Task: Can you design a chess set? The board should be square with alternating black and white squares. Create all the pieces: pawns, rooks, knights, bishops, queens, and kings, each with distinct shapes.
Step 4195:
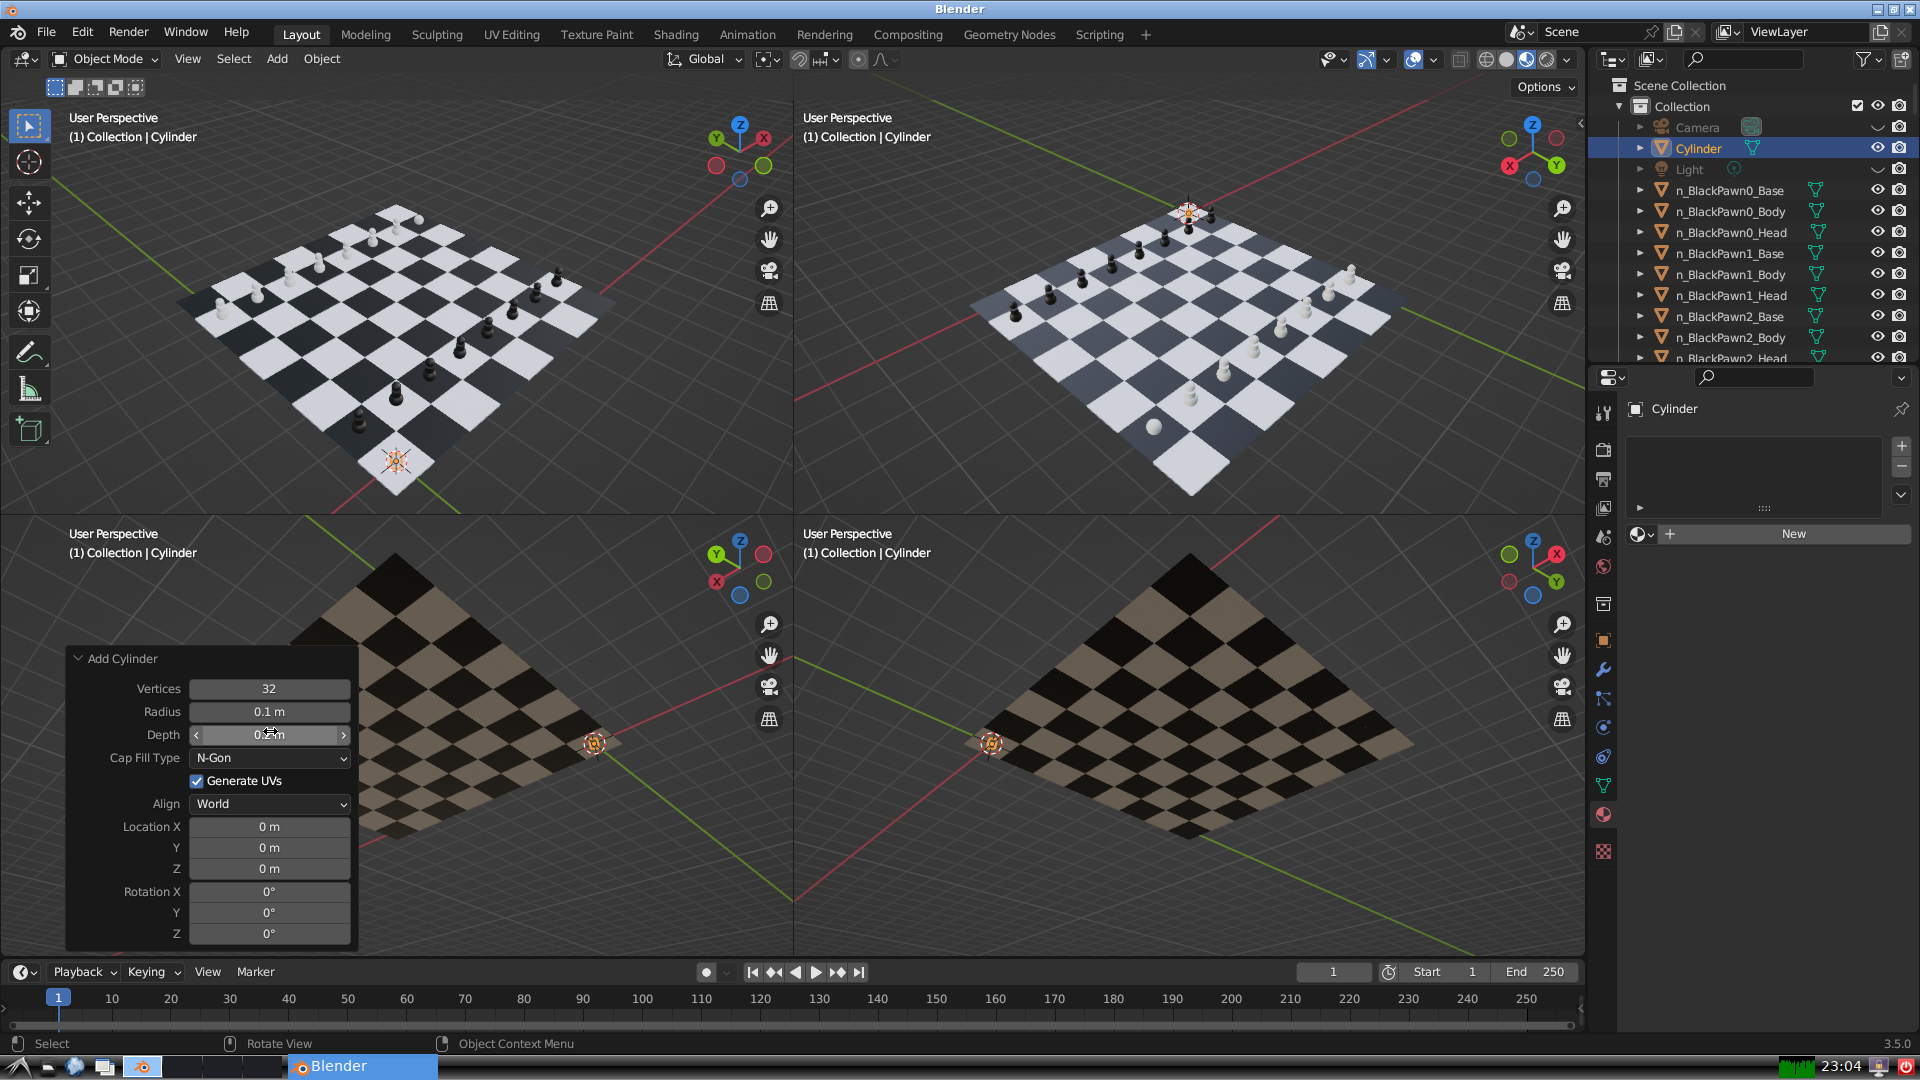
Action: click: no